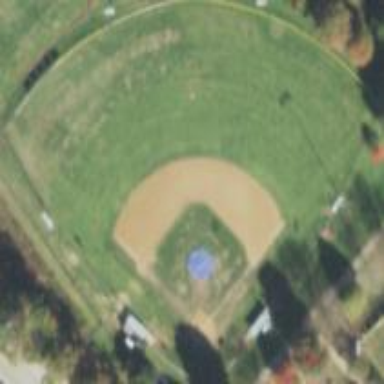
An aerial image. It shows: Baseball pitch for leisure land activities.